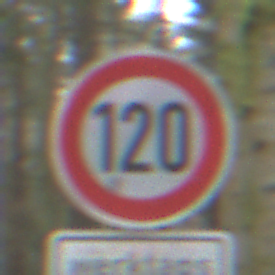
Verkehrszeichen: Geschwindigkeit120
Zusatzzeichen unten: ZeitangabenMitBeschraenkungAufWochentage7
Umgebung: Outdoor, Nature
Tageszeit: Midday
Wetter: Overcast
Licht: Natural
Jahreszeit: NotSpecified
Kontrast: LowContrast